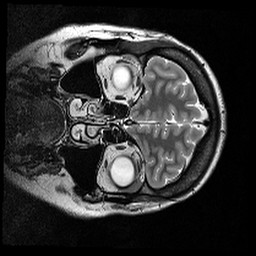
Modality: T2w
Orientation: coronal
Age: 33
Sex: female
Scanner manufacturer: siemens
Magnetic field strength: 3 T
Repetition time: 7 s
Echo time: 0.085 s